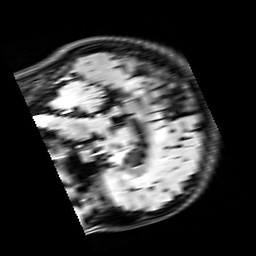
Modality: FLAIR
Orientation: sagittal
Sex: female
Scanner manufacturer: siemens
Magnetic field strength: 3 T
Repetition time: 10 s
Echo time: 0.09 s